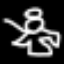
Label: angel